Interaction volume radius: 5 \u00c5
Interaction volume height: 15 \u00c5
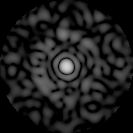
Disorder parameter: 0.8044